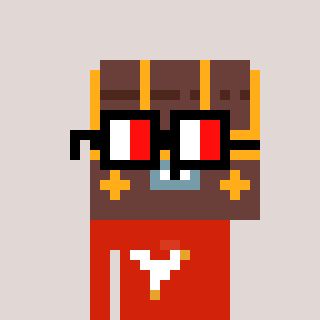
a pixel art character with square glasses with black frames and red eyes, a treasure chest-shaped head and a red-colored body on a warm background